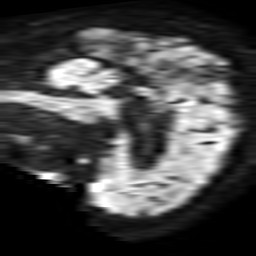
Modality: TRACE
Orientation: sagittal
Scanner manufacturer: philips
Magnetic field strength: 1.5 T
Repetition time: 3.395 s
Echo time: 0.06922 s